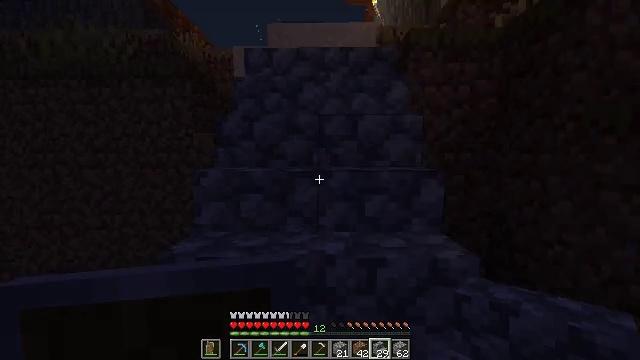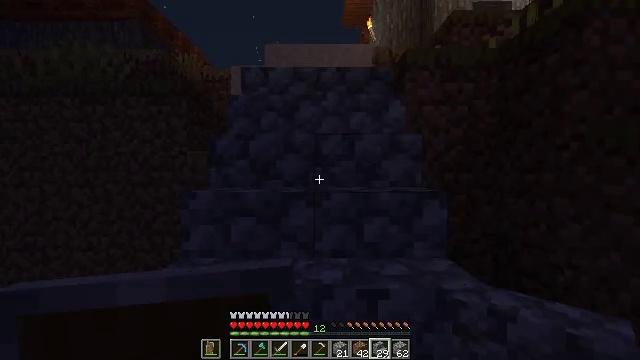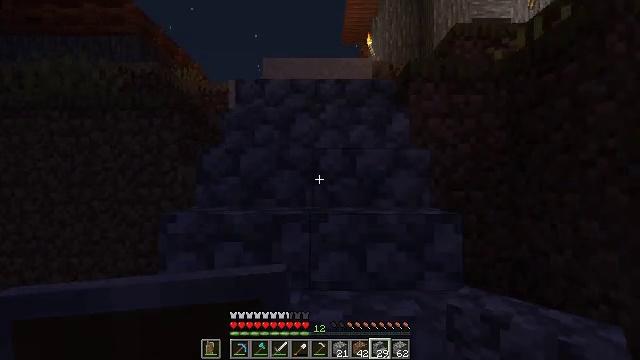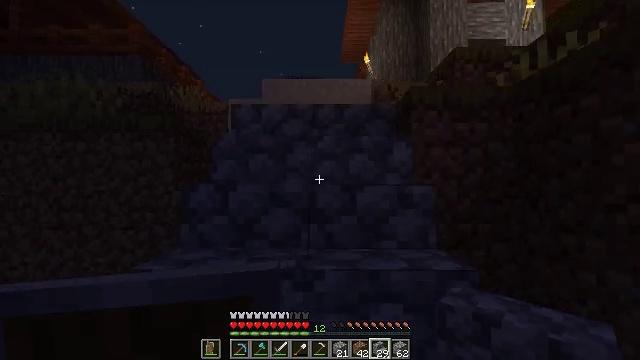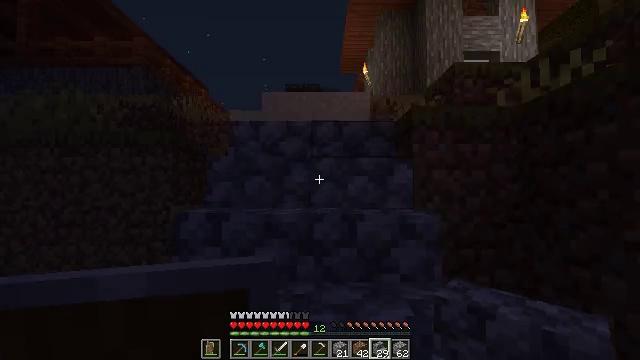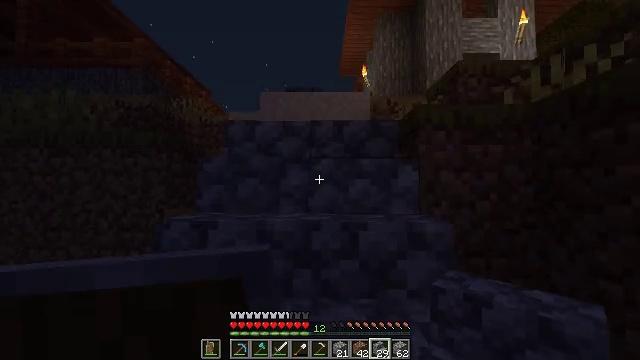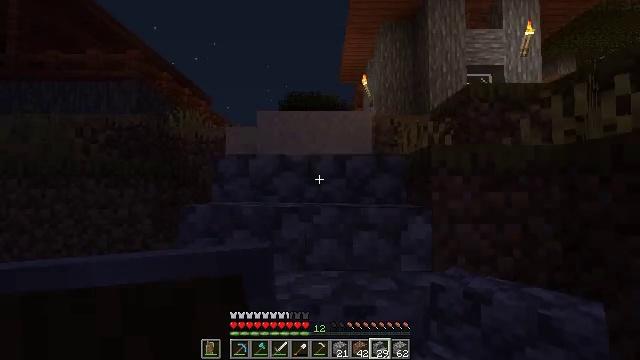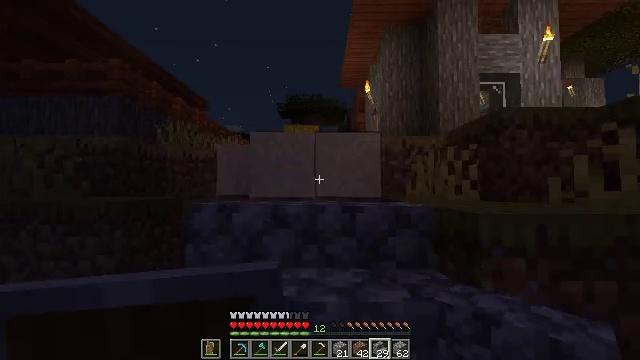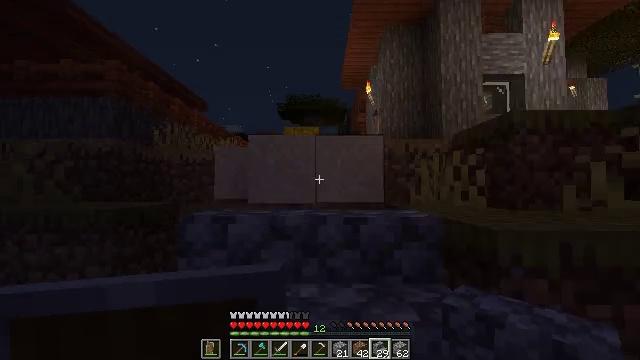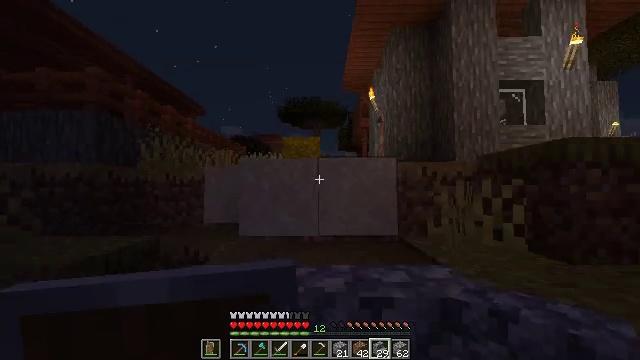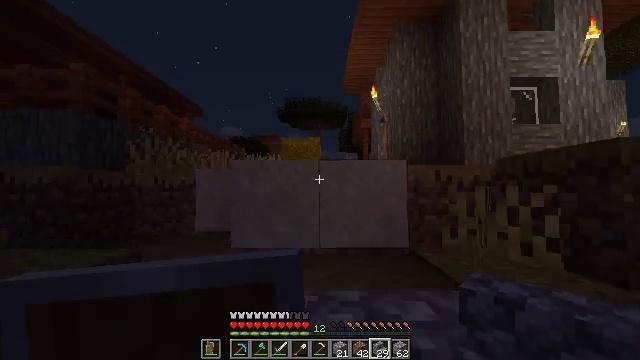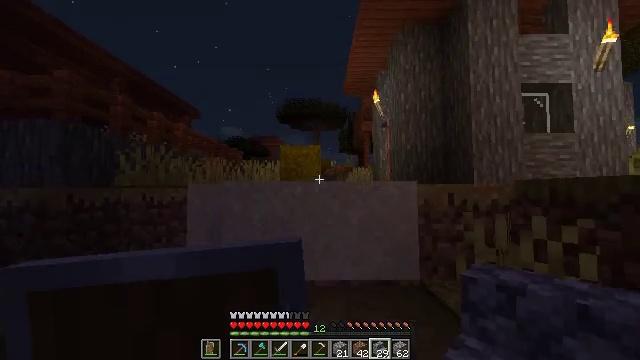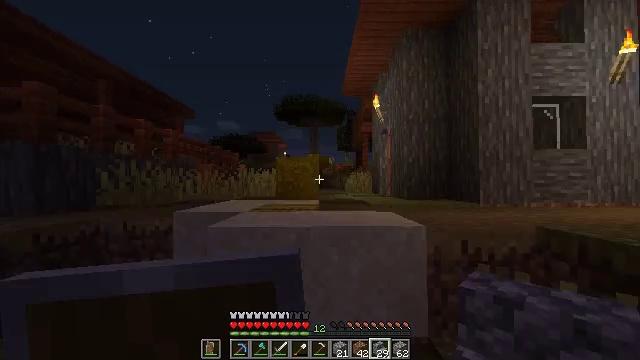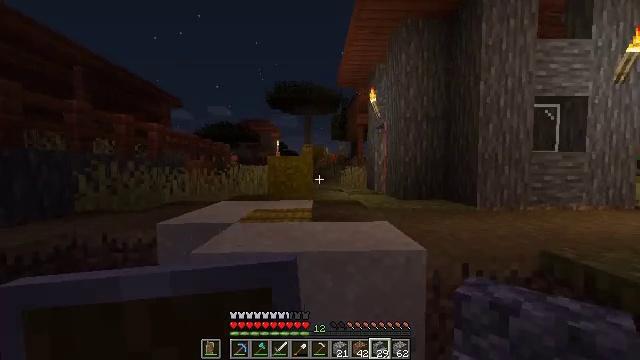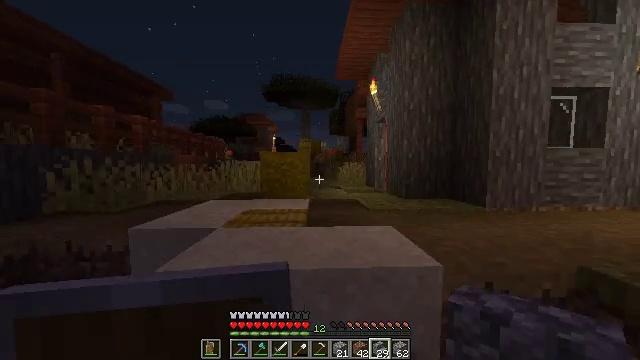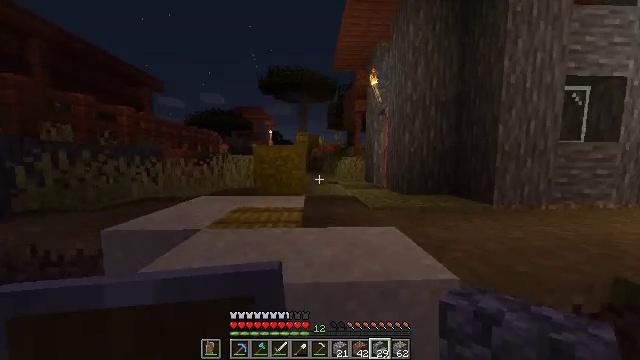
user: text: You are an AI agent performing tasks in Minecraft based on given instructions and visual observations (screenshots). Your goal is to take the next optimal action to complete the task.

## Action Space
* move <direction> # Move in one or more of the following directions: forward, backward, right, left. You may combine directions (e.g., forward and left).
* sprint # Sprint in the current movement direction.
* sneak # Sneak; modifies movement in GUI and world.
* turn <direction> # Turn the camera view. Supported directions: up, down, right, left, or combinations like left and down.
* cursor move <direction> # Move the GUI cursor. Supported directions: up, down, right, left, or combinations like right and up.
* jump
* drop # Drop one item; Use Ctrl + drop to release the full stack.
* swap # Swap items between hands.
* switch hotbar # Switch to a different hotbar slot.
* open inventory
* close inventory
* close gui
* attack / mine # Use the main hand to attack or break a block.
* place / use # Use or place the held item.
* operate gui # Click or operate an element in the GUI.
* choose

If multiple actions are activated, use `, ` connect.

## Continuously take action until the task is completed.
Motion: motion action
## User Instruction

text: Break the existing acacia planks.
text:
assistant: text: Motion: move forward, turn up
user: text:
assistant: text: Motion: move forward, sprint, turn up
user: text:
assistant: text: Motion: move forward, sprint, turn up
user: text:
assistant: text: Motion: move forward, sprint
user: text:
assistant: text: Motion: move forward, sprint
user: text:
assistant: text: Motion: move forward
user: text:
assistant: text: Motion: move forward
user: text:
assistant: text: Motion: move forward
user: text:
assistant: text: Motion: move forward
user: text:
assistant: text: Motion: move forward
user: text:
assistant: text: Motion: move forward
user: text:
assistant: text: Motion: move forward, turn down
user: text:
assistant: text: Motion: move forward, turn right and down
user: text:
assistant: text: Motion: move forward, turn down
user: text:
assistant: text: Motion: move forward, turn down
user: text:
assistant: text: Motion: move forward, turn right and down
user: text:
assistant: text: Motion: move forward, turn right and down
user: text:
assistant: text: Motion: move forward, turn right and down, jump
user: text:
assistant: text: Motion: move forward, turn right and down, jump
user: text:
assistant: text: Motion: move forward, turn right and down, jump
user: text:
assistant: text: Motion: move forward, turn right, jump
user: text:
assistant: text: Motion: move forward, turn right
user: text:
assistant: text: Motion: move forward, turn right and up
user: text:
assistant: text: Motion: move forward, turn up
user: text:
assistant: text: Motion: move forward
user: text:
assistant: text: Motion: move forward
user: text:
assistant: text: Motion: move forward
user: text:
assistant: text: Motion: move forward
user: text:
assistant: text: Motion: move forward, turn right and up
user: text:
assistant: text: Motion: move forward, turn right and up